Question:
In the picture you can see the method that is in the loop. It sets a certain background color and clears it (most likely).
I created the Android Native Activity C ++ project, which is very difficult to find information. It is difficult to understand how to bring an ordinary square to the screen.
Give an example, please, or skibe a link to how it's done
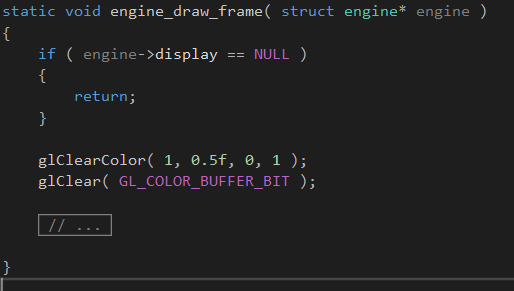
Answer: Compatible across all OpenGL versions:
'''
glEnable(GL_SCISSOR_TEST);
glScissor(x, y, w, h);
glClearColor(r, g, b, a);
glClear(GL_COLOR_BUFFER_BIT);
'''
Haters gonna hate.